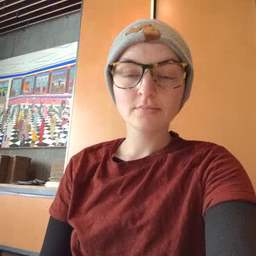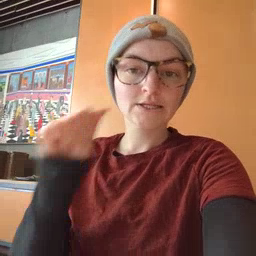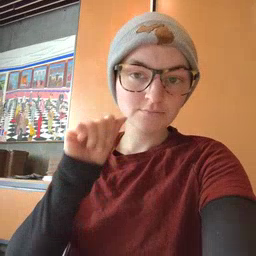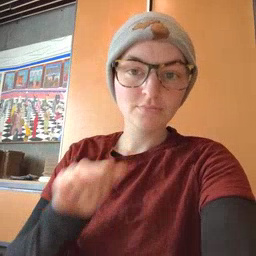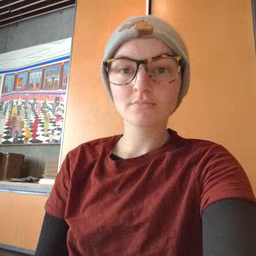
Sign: aunt